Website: home-depot
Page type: receipt
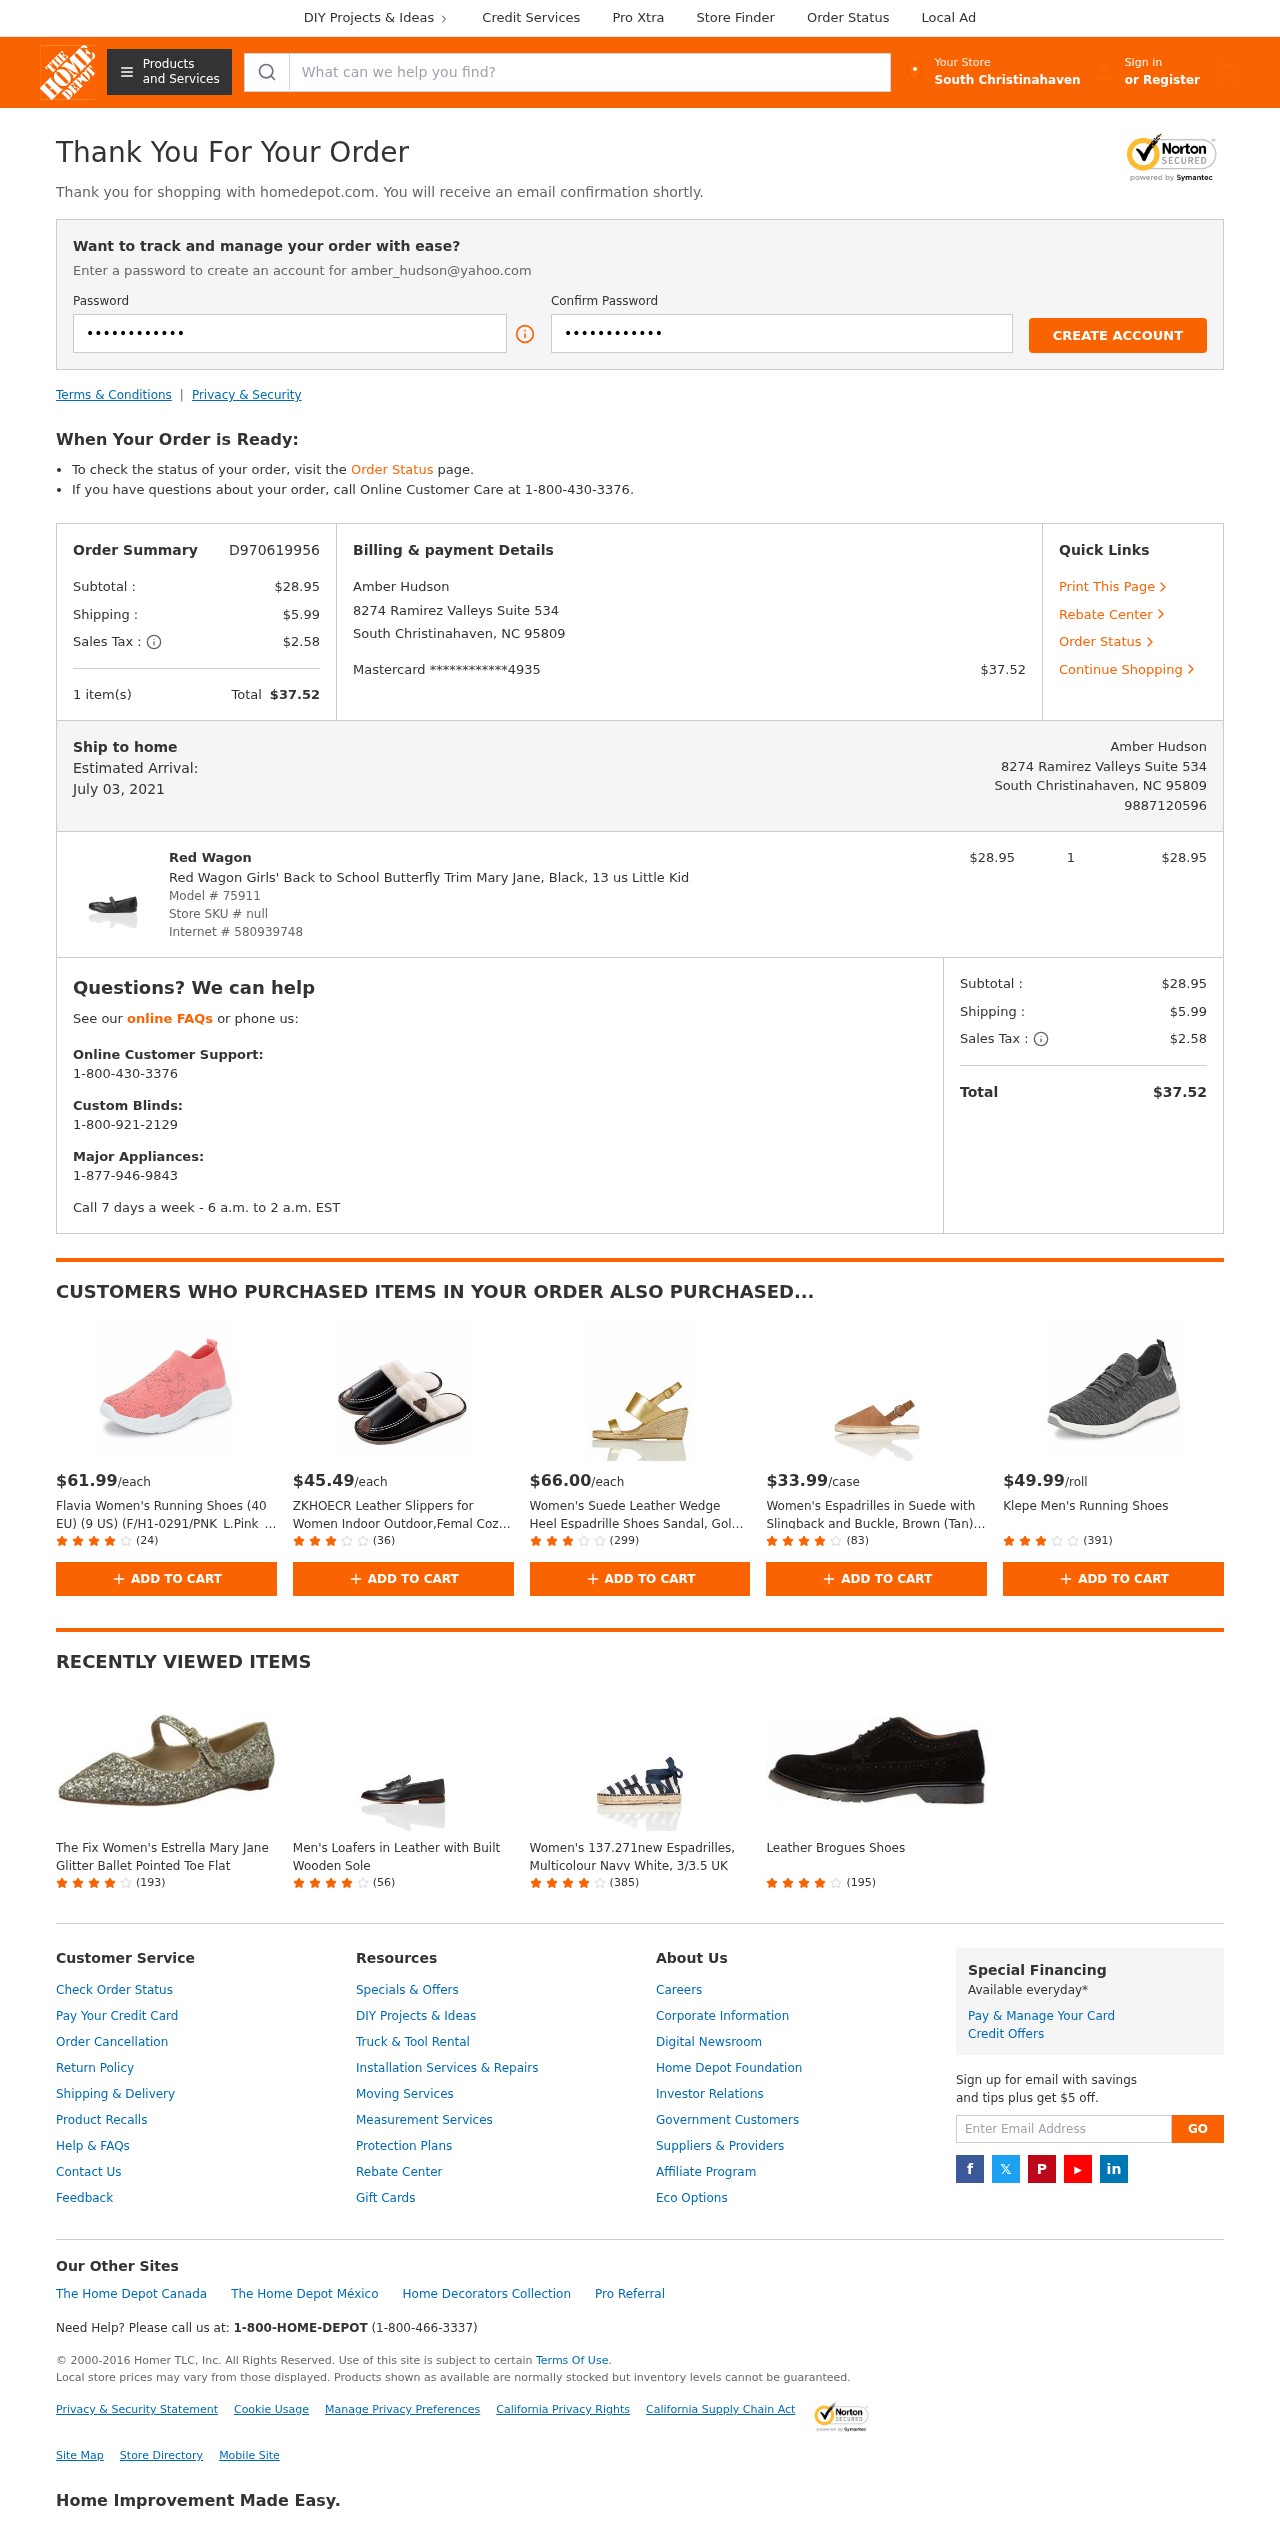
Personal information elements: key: PII_CARD_LAST4
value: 4935
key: PII_CARD_TYPE
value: Mastercard
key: PII_CITY
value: South Christinahaven
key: PII_EMAIL
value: amber_hudson@yahoo.com
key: PII_FULLNAME
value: Amber Hudson
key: PII_PHONE
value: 9887120596
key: PII_STREET
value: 8274 Ramirez Valleys Suite 534
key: PII_CITY_STATE_ZIP
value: South Christinahaven, NC 95809
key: PII_FULLNAME2
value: Amber Hudson
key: PII_POSTCODE
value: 95809
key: PII_STATE_ABBR
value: NC
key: PII_POSTCODE_FULL
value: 95809
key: PII_CITY_STATE
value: South Christinahaven, NC
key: PII_POSTCODE_NUMERIC
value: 95809
Product elements: key: PRODUCT1_BRAND
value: Red Wagon
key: PRODUCT1_NAME
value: Red Wagon Girls' Back to School Butterfly Trim Mary Jane, Black, 13 us Little Kid
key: PRODUCT1_PRICE
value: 28.95
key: PRODUCT1_QUANTITY
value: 1
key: PRODUCT2_PRICE
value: $61.99
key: PRODUCT2_NAME
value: Flavia Women's Running Shoes (40 EU) (9 US) (F/H1-0291/PNK_L.Pink_8 UK)
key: PRODUCT2_NUM_RATINGS
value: (24)
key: PRODUCT3_PRICE
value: $45.49
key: PRODUCT3_NAME
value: ZKHOECR Leather Slippers for Women Indoor Outdoor,Femal Cozy Cotton Lightweight Warm Shoes Winter An
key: PRODUCT3_NUM_RATINGS
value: (36)
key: PRODUCT4_PRICE
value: $66.00
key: PRODUCT4_NAME
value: Women's Suede Leather Wedge Heel Espadrille Shoes Sandal, Gold Gold, US-0 / Asia Size s
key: PRODUCT4_NUM_RATINGS
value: (299)
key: PRODUCT5_PRICE
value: $33.99
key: PRODUCT5_NAME
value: Women's Espadrilles in Suede with Slingback and Buckle, Brown (Tan), 6 UK
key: PRODUCT5_NUM_RATINGS
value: (83)
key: PRODUCT6_PRICE
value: $49.99
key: PRODUCT6_NAME
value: Klepe Men's Running Shoes
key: PRODUCT6_NUM_RATINGS
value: (391)
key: PRODUCT7_NAME
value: The Fix Women's Estrella Mary Jane Glitter Ballet Pointed Toe Flat
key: PRODUCT7_NUM_RATINGS
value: (193)
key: PRODUCT8_NAME
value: Men's Loafers in Leather with Built Wooden Sole
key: PRODUCT8_NUM_RATINGS
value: (56)
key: PRODUCT9_NAME
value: Women's 137.271new Espadrilles, Multicolour Navy White, 3/3.5 UK
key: PRODUCT9_NUM_RATINGS
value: (385)
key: PRODUCT10_NAME
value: Leather Brogues Shoes
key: PRODUCT10_NUM_RATINGS
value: (195)
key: PRODUCT_MODEL_NUMBER
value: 75911
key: PRODUCT_INTERNET_NUMBER
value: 580939748
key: PRODUCT1_LINE_TOTAL
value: $28.95
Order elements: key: ORDER_ID
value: D970619956
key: ORDER_SUBTOTAL
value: $28.95
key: ORDER_SHIPPING_COST
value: $5.99
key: ORDER_TAX
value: $2.58
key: ORDER_NUM_ITEMS
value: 1 item(s)
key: ORDER_TOTAL
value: $37.52
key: ORDER_DELIVERY_DATE
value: July 03, 2021
Search elements: key: HEADER_SEARCH
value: What can we help you find?
Other elements: key: STORE_SKU
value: null